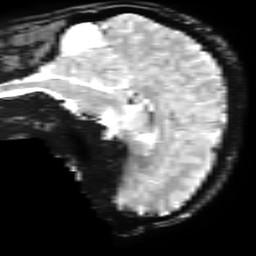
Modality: T2starw
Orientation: sagittal
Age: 24
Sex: male
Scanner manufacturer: ge
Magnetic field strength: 3 T
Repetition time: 0.65 s
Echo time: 0.02 s